Chest X-ray. View position: AP
Patient age: 28
Patient sex: F
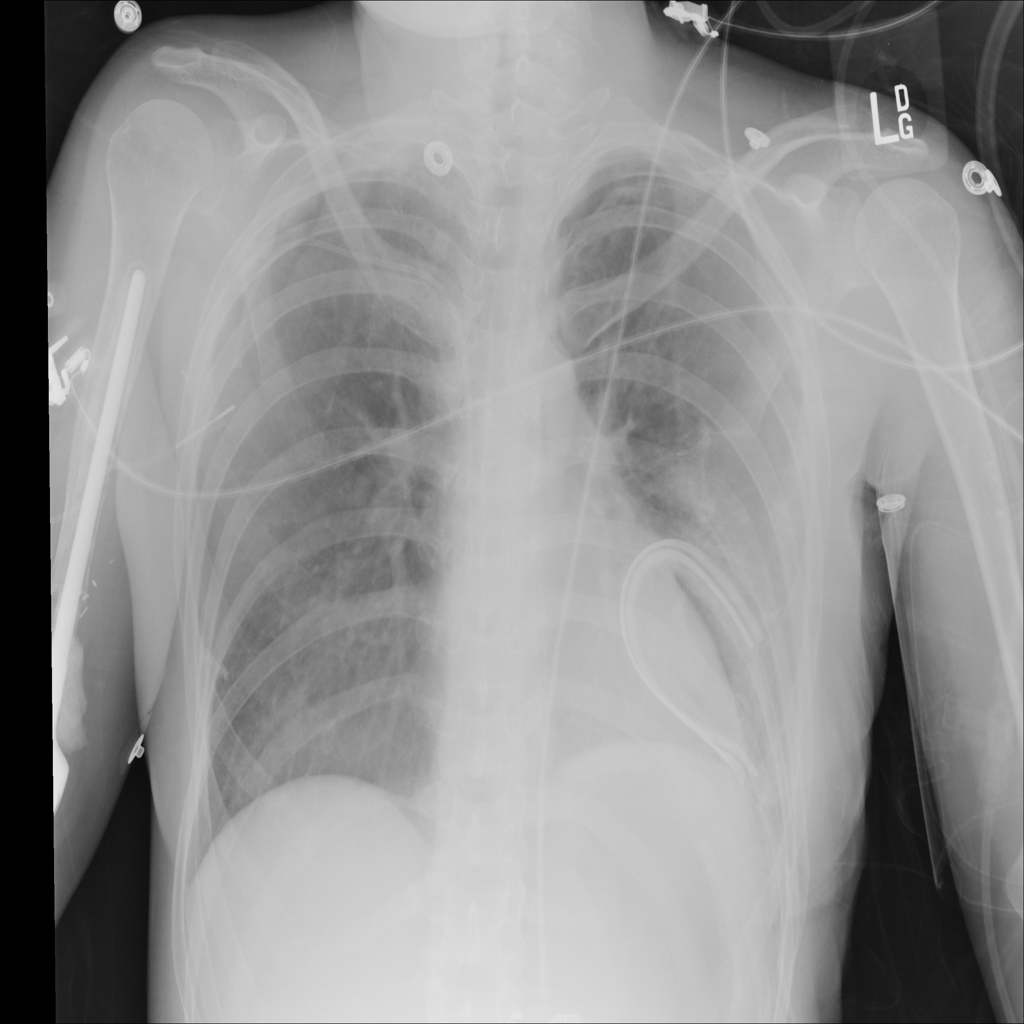
Finding: Pneumothorax